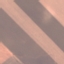
Land use / land cover: AnnualCrop